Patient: sex M, age 75
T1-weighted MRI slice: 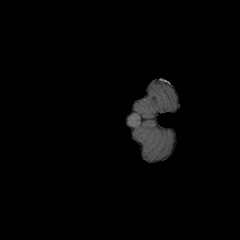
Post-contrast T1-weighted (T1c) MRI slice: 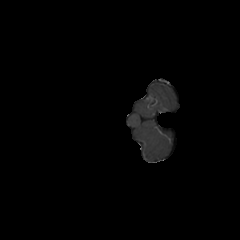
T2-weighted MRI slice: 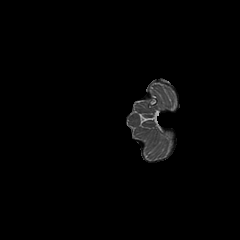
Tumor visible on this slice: no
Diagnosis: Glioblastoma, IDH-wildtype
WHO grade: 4